【题型】填空题　【知识点】解析几何　【难度】easy
已知椭圆 $C$: $\frac{x^2}{16} + \frac{y^2}{9} = 1$ 的右焦点为 $F$，直线 $l$ 经过椭圆右焦点 $F$，交椭圆 $C$ 于 $P$、$Q$ 两点（点 $P$ 在第二象限），若点 $Q$ 关于 $x$ 轴对称点为 $Q'$，且满足 $PQ \perp FQ'$，求直线 $l$ 的方程是\underline{\quad\quad\quad}.
【解答】
\noindent 【答案】$\boldsymbol{x + y - \sqrt{7} = 0}$
\vspace{0.5em}
\noindent 【详解】由点 $Q$ 关于 $x$ 轴对称点为 $Q'$，则直线 $FQ$，$FQ'$ 与 $x$ 轴的夹角相等，
又 $PQ \perp FQ'$，则直线 $FQ'$ 的倾斜角为 $45^\circ$，
\noindent 则直线 $PF$ 的倾斜角为 $135^\circ$，即直线 $l$ 的斜率为 $-1$，
\noindent 又椭圆 $C: \frac{x^2}{16} + \frac{y^2}{9} = 1$ 的右焦点为 $F(\sqrt{7}, 0)$，
\noindent 所以直线 $l$ 的方程是 $y = -(x - \sqrt{7})$，即 $x + y - \sqrt{7} = 0$，
\noindent 故答案为：$\boldsymbol{x + y - \sqrt{7} = 0}$。

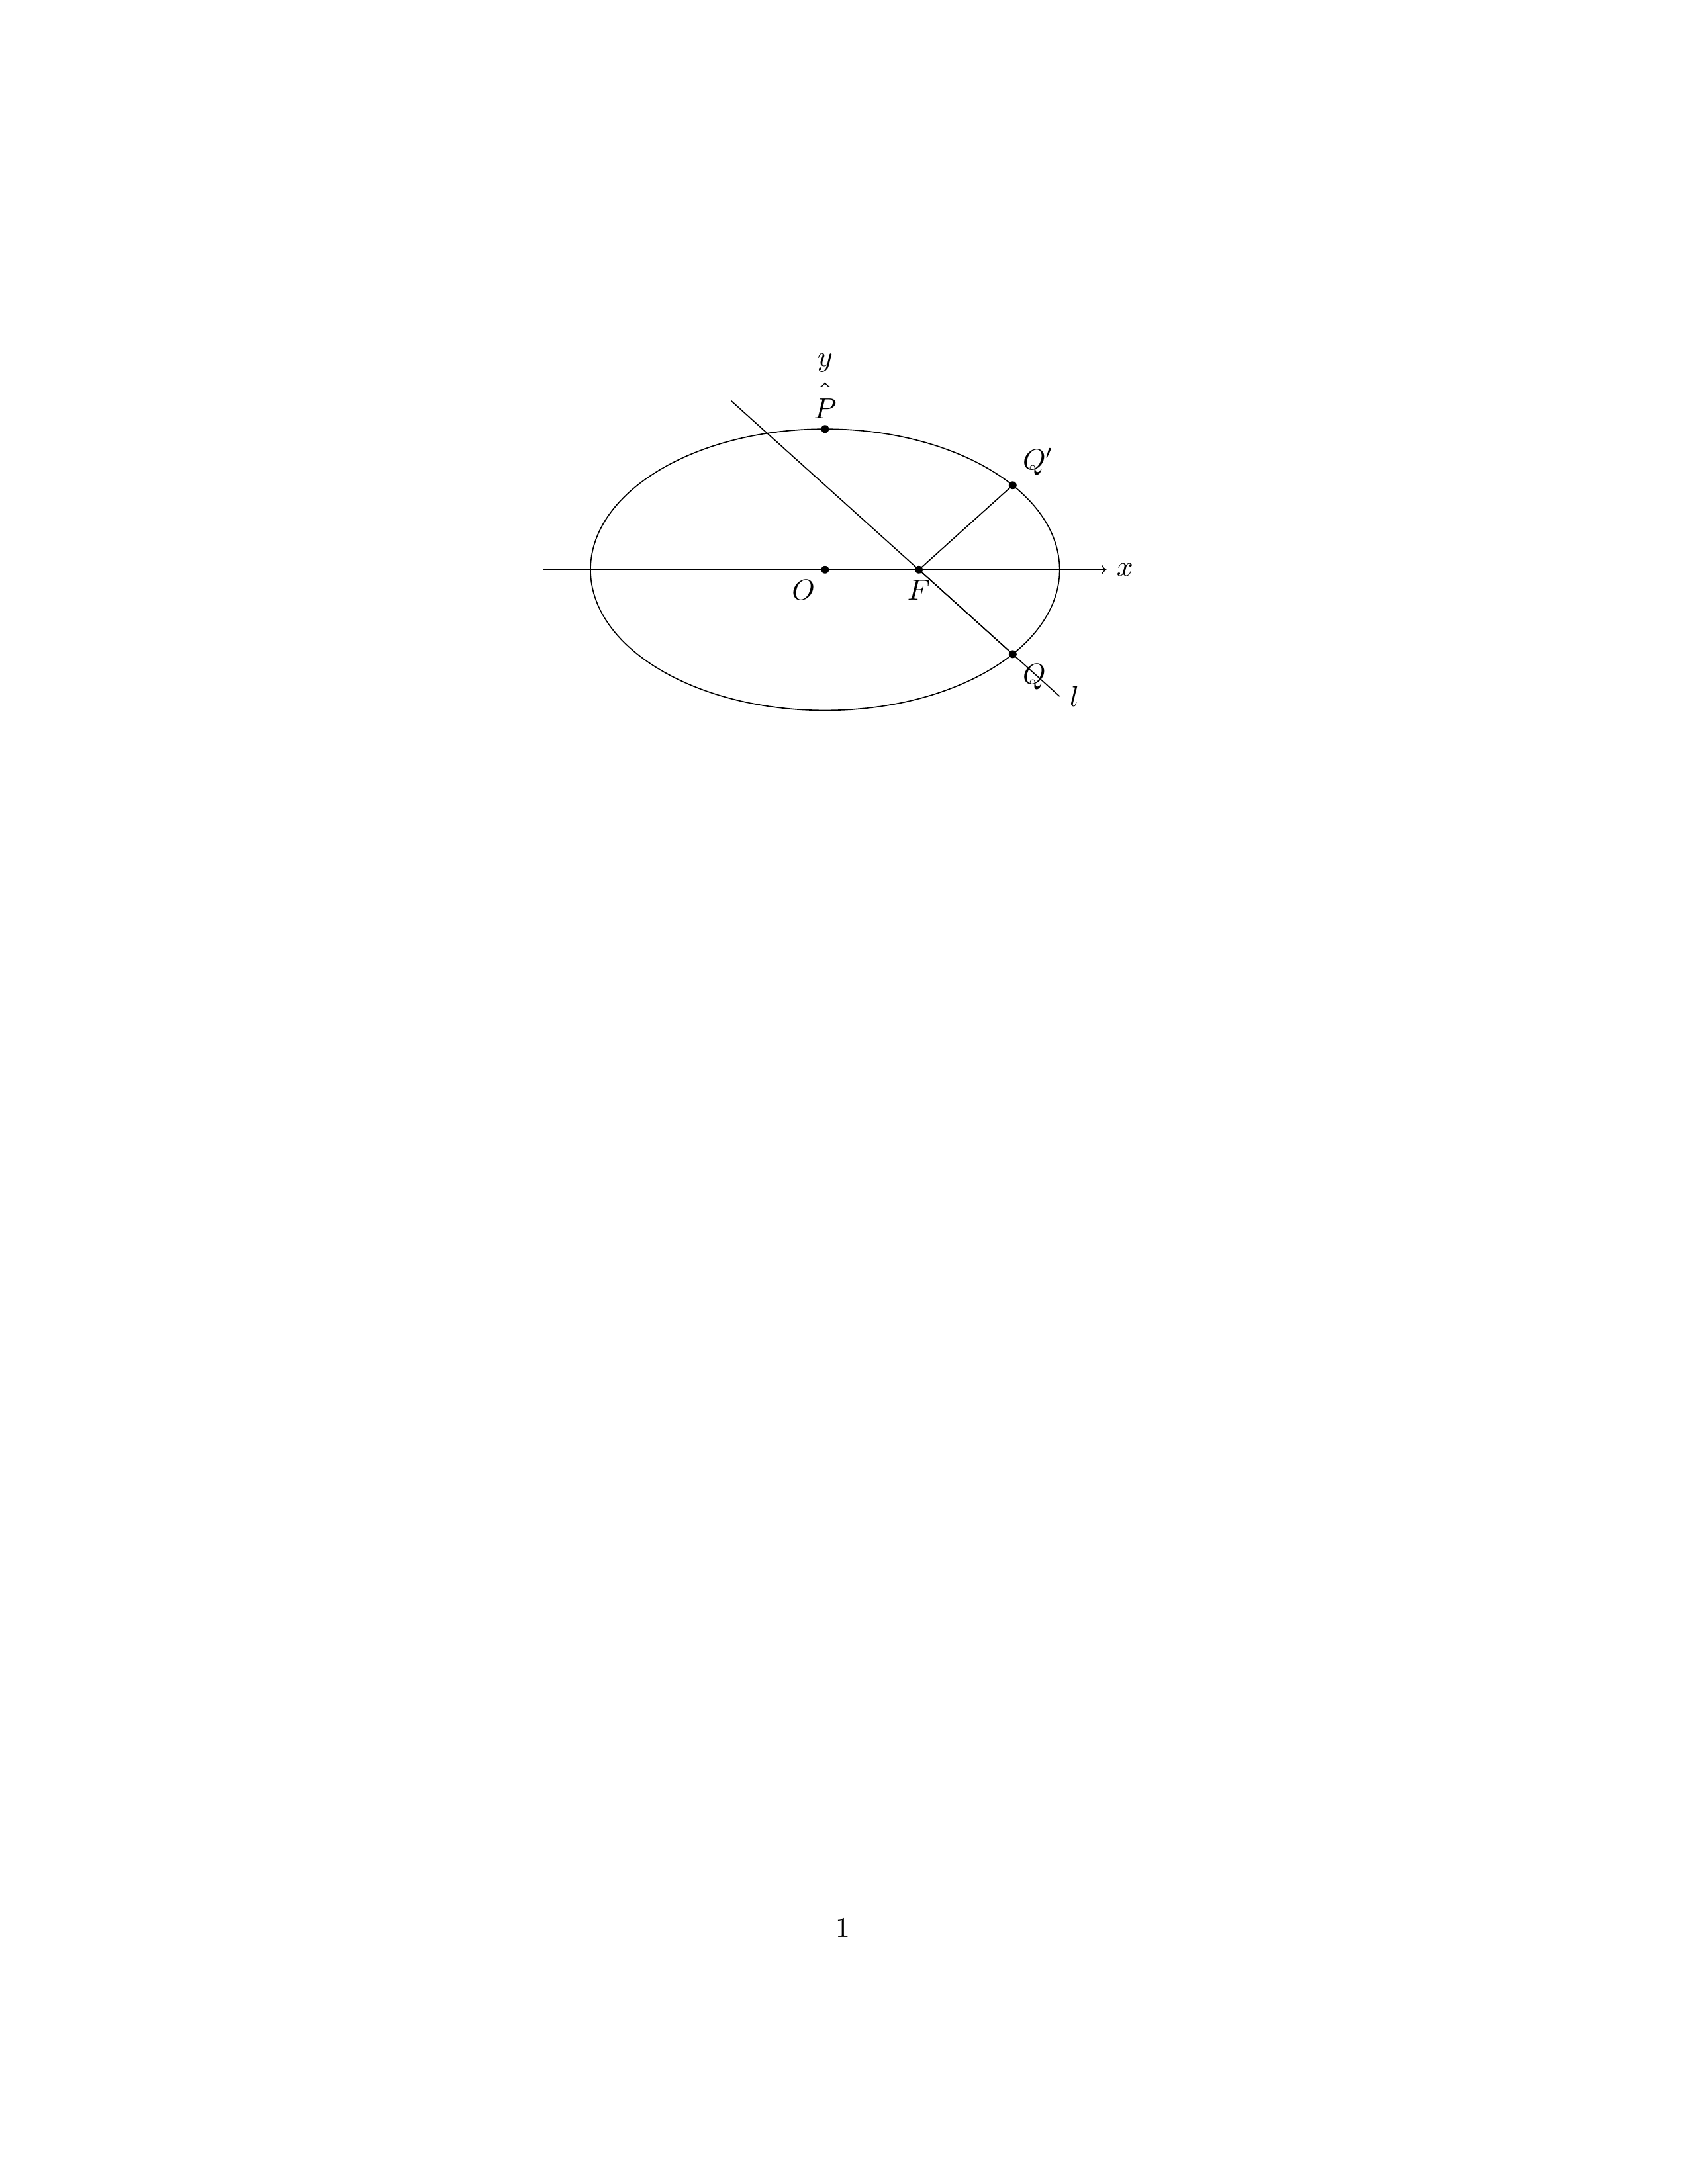